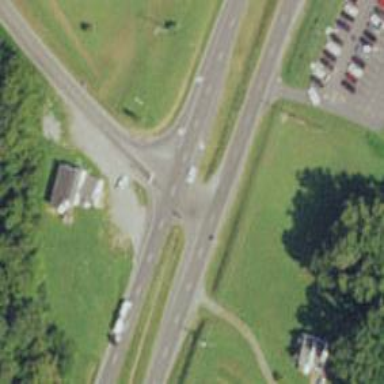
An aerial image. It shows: Secondary road.